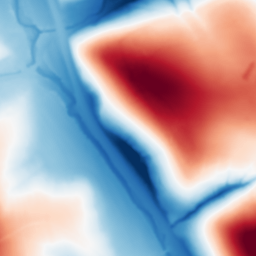
Category: multiscale
Decomposition family: dog_multiscale
Decomposition parameters: sigma_ratio: 2
n_scales: 6
base_sigma: 1
Upsampling method: cubic_mitchell
Upsampling parameters: scale: 4
Upsampling scale: 4